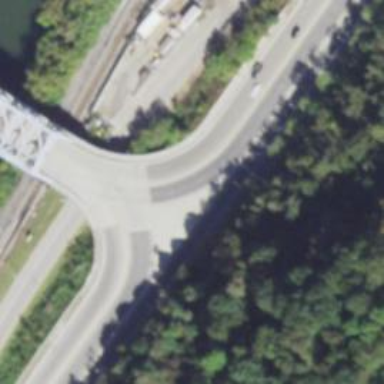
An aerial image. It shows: Primary link highway.